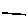
Label: line